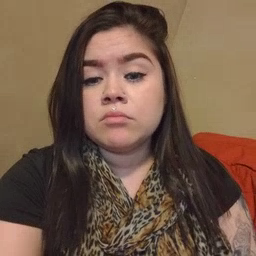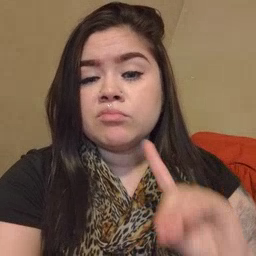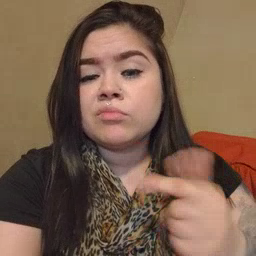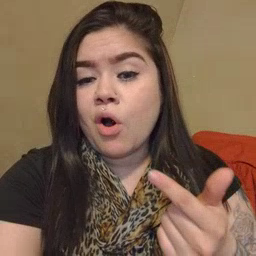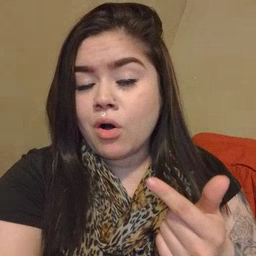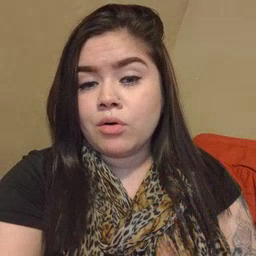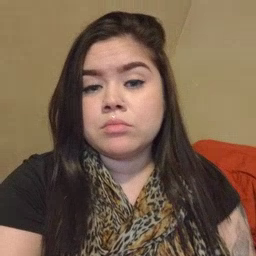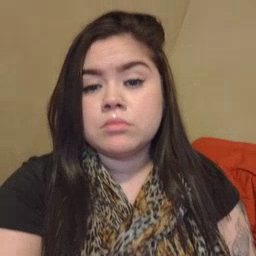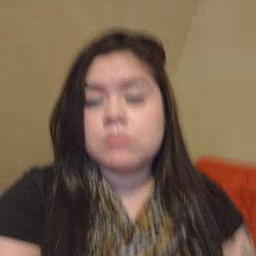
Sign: dog